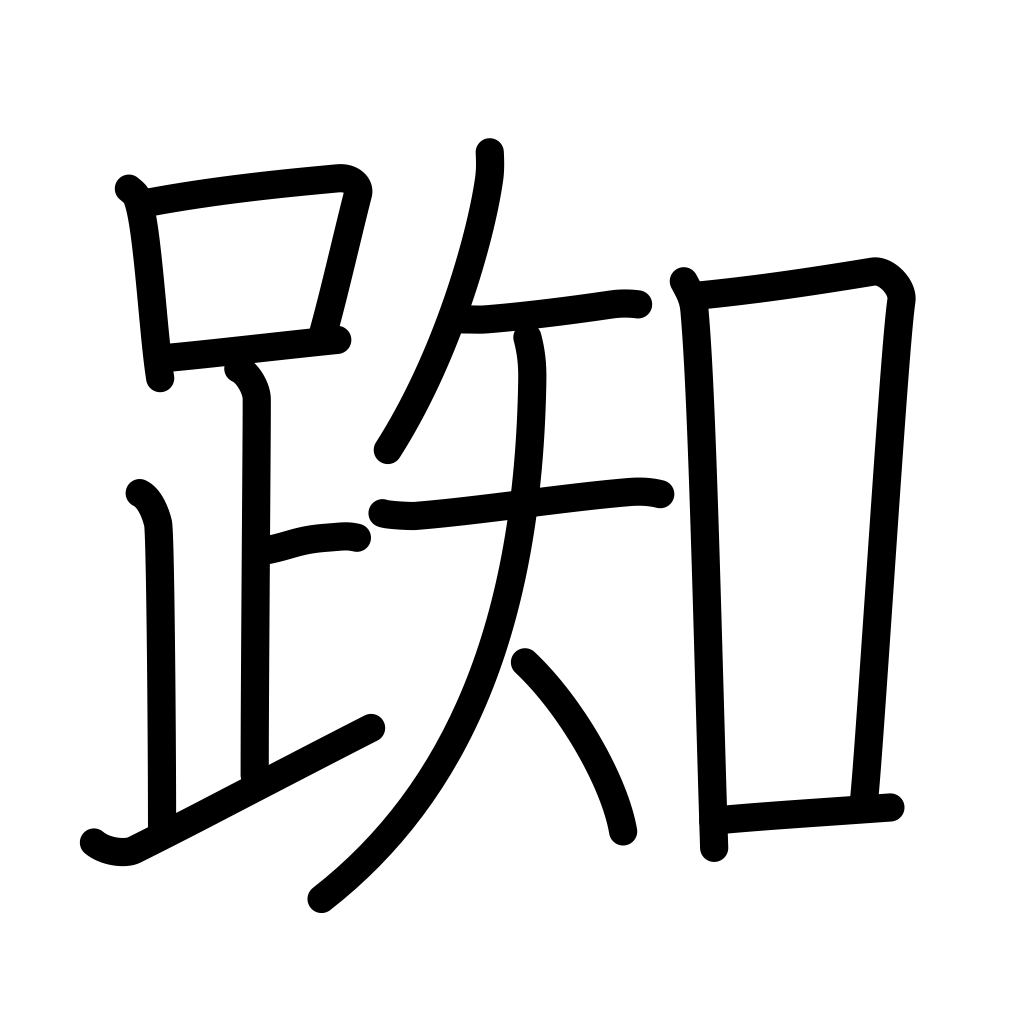
Meaning: hesitate